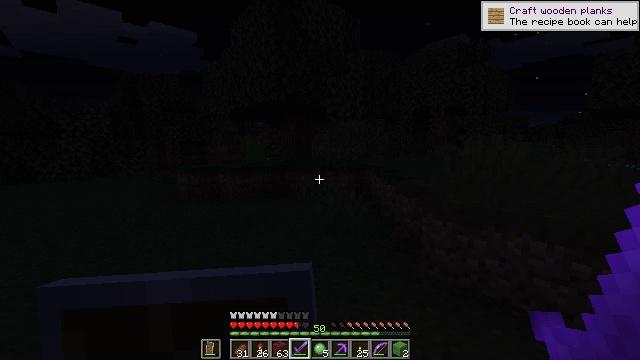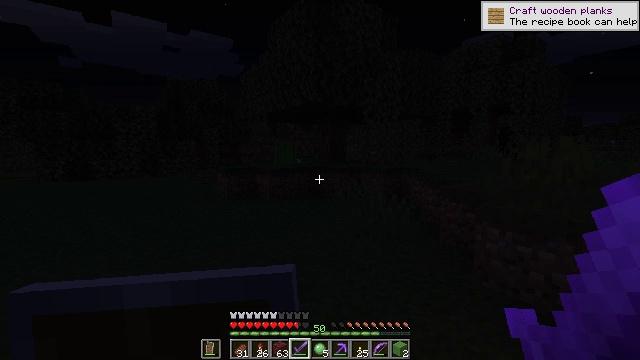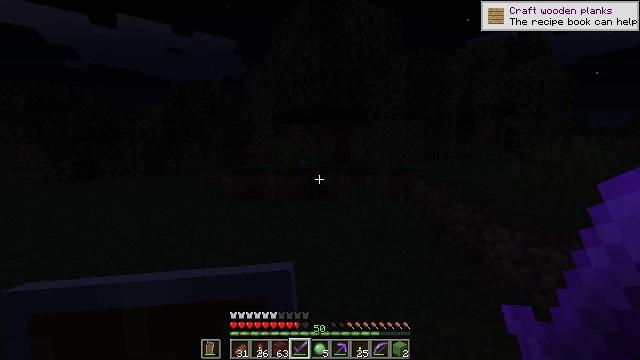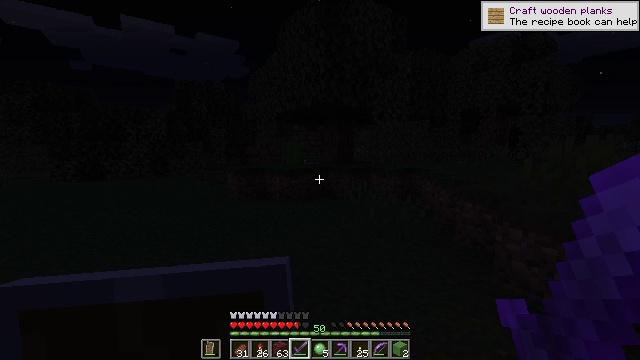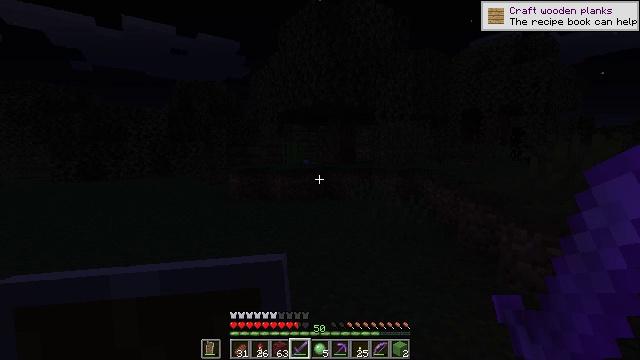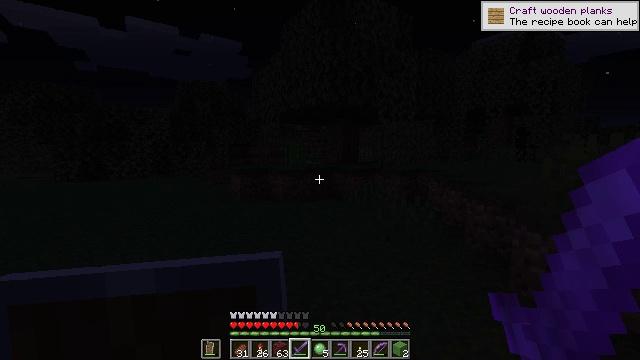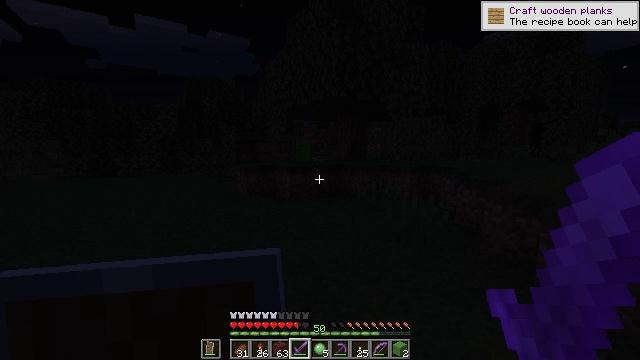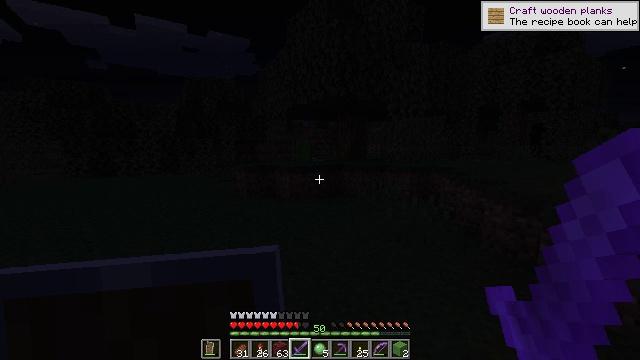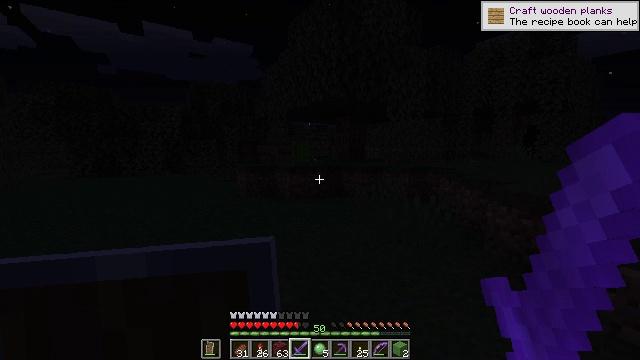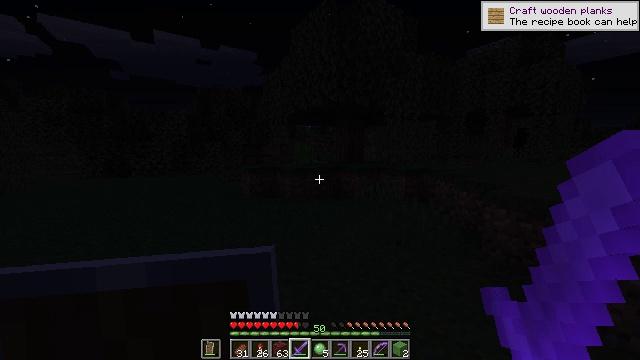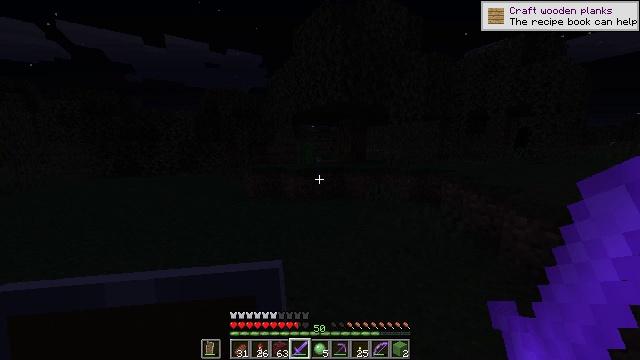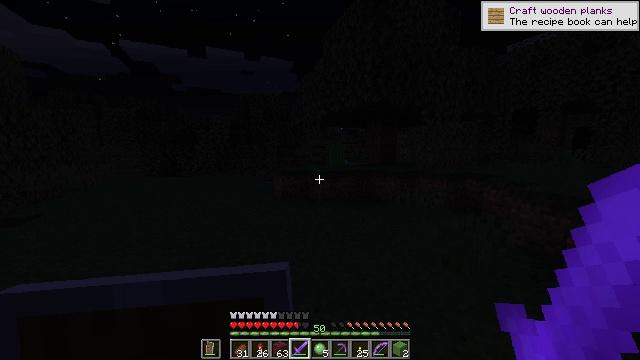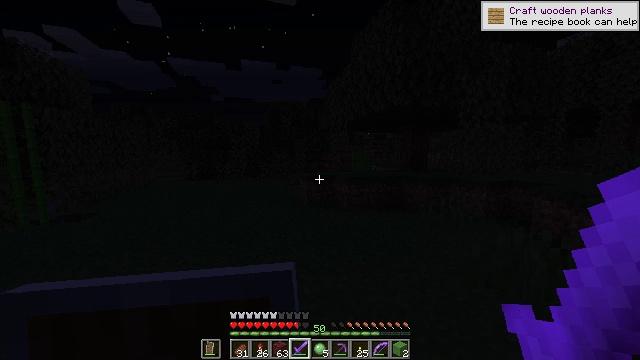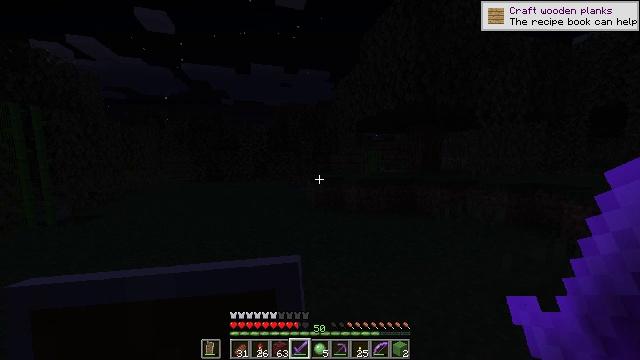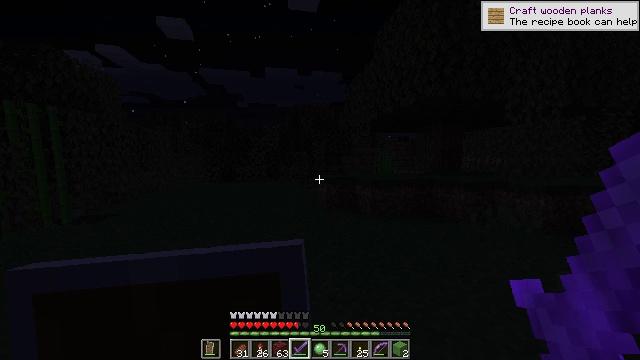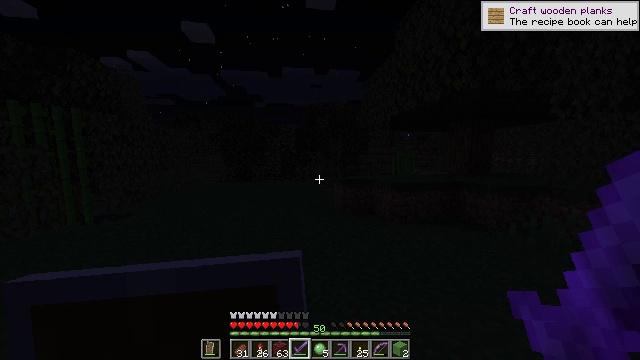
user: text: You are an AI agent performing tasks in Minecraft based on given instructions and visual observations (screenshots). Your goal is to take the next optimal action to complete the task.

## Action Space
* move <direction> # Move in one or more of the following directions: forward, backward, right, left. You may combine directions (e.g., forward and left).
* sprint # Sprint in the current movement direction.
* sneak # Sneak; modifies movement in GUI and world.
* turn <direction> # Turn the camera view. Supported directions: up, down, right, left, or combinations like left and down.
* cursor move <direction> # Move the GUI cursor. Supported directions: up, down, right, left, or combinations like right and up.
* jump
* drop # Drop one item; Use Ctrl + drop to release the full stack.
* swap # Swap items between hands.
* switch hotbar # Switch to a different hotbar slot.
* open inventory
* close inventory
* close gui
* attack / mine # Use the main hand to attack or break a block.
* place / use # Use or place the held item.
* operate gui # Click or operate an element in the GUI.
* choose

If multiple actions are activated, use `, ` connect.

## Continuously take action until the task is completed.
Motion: motion action
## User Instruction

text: Break the vines.
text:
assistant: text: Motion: move left, turn left
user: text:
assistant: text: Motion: no_op
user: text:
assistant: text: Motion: no_op
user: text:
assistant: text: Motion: move forward
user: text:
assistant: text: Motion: move forward
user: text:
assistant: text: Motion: turn left
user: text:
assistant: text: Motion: move forward
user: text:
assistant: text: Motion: move forward
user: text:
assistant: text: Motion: move forward
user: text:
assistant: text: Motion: move forward
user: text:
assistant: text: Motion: move forward, turn left
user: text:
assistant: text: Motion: move forward, turn left and up
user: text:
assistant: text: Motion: move forward, turn left
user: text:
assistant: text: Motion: move forward, turn left
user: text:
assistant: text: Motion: move forward, turn left
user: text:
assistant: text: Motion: move forward, turn left and down
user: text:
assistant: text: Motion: move forward, turn up
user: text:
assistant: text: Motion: move forward, turn up
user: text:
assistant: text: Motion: move forward
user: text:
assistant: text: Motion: move forward, turn right
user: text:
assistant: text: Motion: move forward, turn right
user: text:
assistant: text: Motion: move forward, turn down
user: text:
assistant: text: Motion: move forward, turn down
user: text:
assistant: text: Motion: move forward
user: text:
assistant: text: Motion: move forward
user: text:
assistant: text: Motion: move forward
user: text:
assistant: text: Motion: move forward
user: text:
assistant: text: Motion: move forward, turn right
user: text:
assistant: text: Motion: move forward, turn right
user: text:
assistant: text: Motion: move forward and move left, turn right